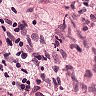
Metastatic tissue present: yes